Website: ulta-beauty
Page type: address-validator
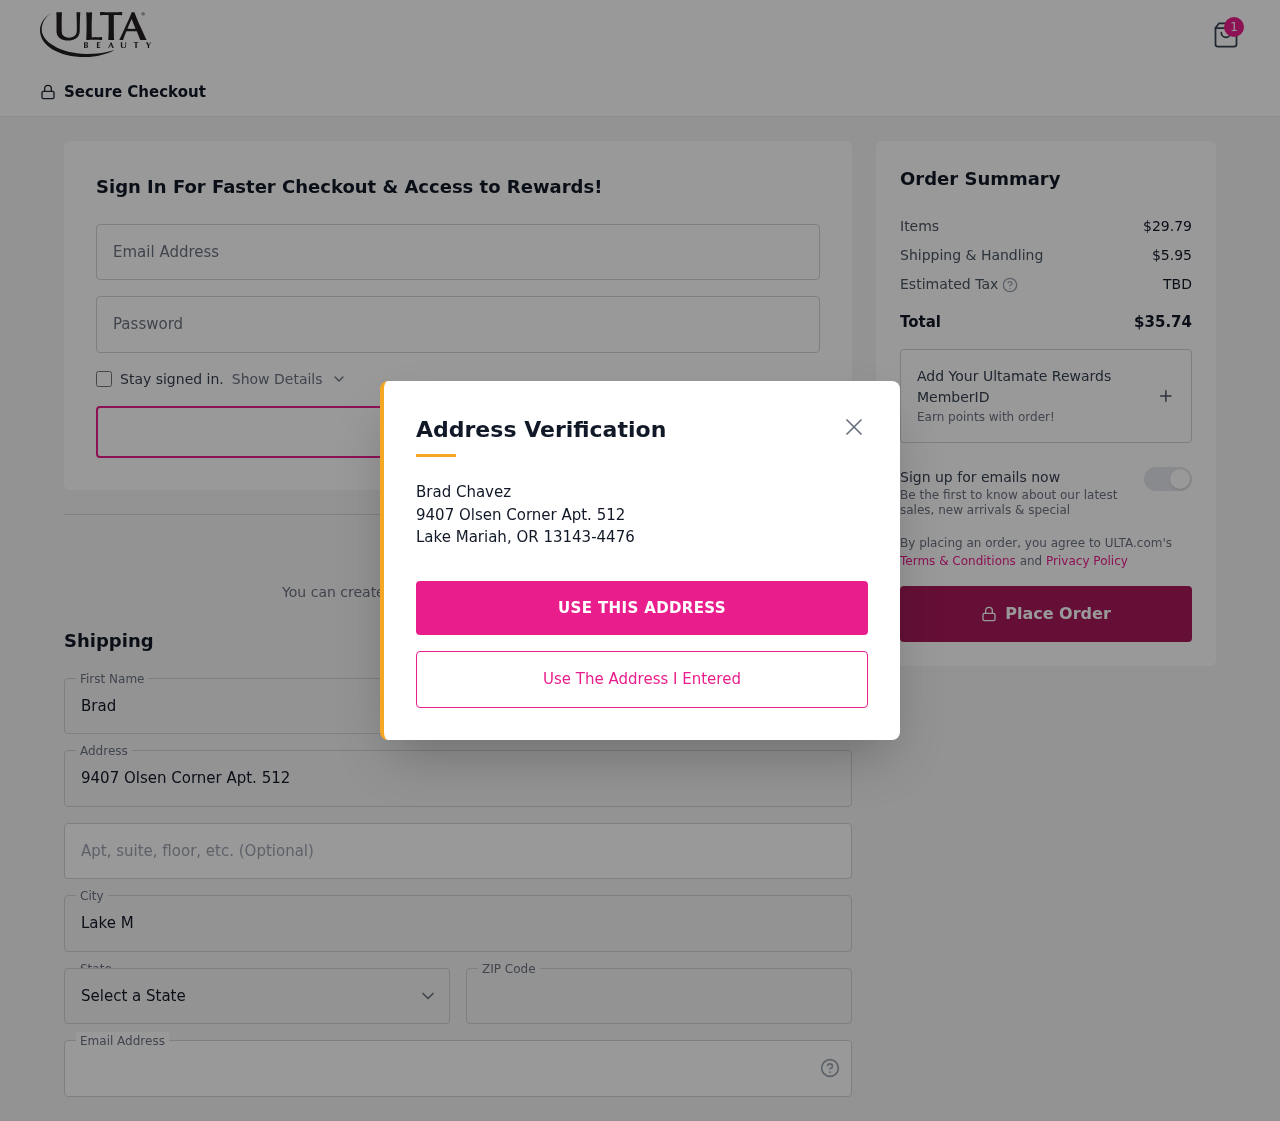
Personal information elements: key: PII_CITY
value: Lake Mariah
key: PII_EMAIL
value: bradchavez@hotmail.com
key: PII_FIRSTNAME
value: Brad
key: PII_LASTNAME
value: Chavez
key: PII_POSTCODE
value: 13143
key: PII_STATE_ABBR
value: OR
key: PII_STREET
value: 9407 Olsen Corner Apt. 512
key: PII_STREET2
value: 9407 Olsen Corner Apt. 512
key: PII_FULLNAME2
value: Brad Chavez
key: PII_CITY2
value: Lake Mariah
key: PII_STATE_ABBR2
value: OR
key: PII_POSTCODE_FULL
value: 13143
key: PII_POSTCODE_EXT
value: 4476
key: PII_POSTCODE_NUMERIC
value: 13143
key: PII_POSTCODE_EXT_NUMERIC
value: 4476
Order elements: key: ORDER_NUM_ITEMS
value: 1
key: ORDER_SUBTOTAL
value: $29.79
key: ORDER_SHIPPING_COST
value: $5.95
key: ORDER_TOTAL
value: $35.74